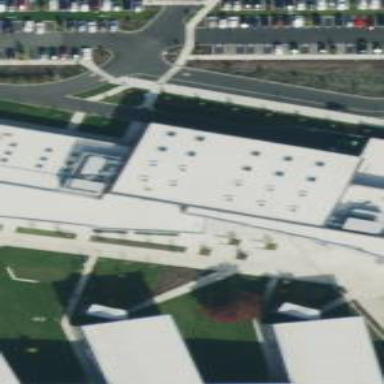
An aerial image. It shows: School building.